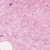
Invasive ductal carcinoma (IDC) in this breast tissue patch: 0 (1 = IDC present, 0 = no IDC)